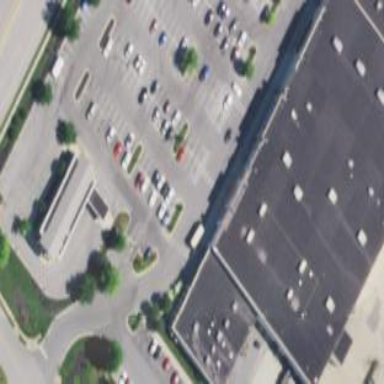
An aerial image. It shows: Retail building that is part of shopping center.